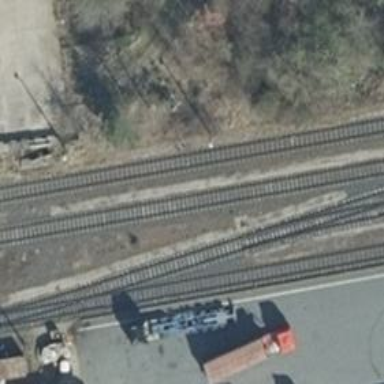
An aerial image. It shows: Rail spur service.